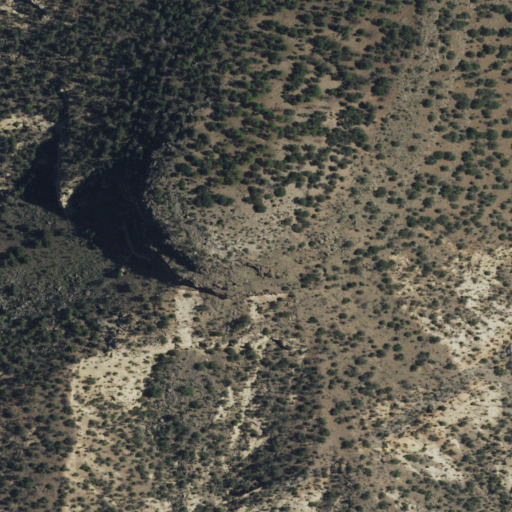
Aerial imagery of mountain in New Mexico named Queens Head containing evergreen forest and shrub